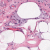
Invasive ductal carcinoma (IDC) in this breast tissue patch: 0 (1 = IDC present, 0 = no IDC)